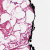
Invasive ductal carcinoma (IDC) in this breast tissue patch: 0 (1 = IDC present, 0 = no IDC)